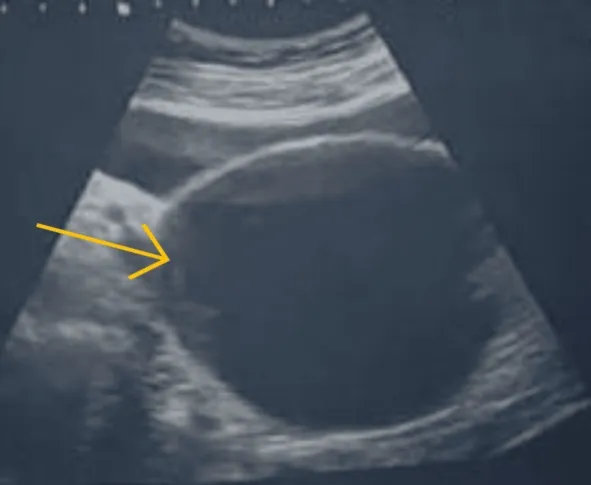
Patient's sonography report indicating hemorrhagic cystic lesion in between two uterine fundus.
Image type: radiology (ultrasound)